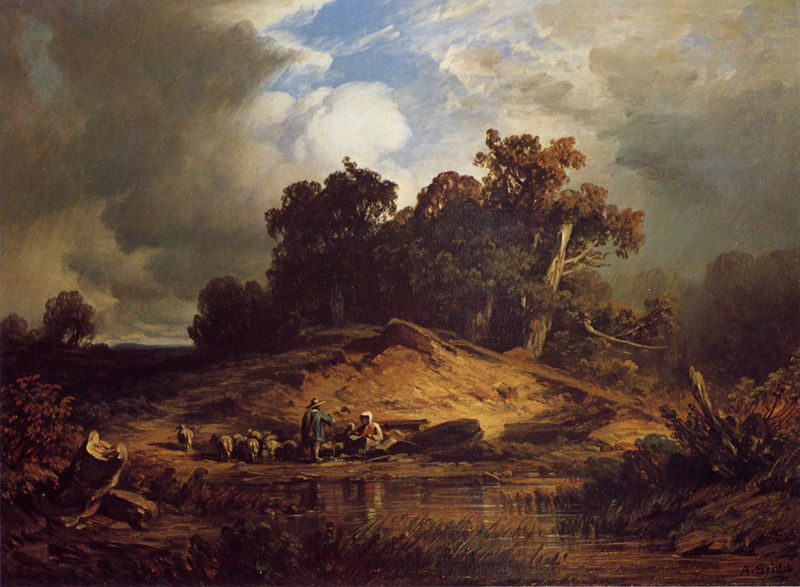
Titel: Schäfer mit seiner Herde
Künstler: August Seidel
Standort: München
Institution: Gemälde-Galerie L. Balogh
Schlagwörter: baum, blau, dunkel, felsen, gemälde, gewitter, himmel, laub, mann, schatten, wasser, weiß, wolken, baumstämme, bäume, fluss, grün, landschaft, menschen, sand, see, teich, ufer, wäsche, abend, blumen, braun, frau, grau, hell, holz, hut, licht, männer, schwarz, gras, rot, tiere, wolke, malerei, helld, stein, steine, signatur, öl, bach, erde, horizont, hügel, natur, schilf, spiegelung, strauch, vieh, busch, sonne, boden, insel, sitzend, paar, pflanzen, wald, anhöhe, bauern, bewölkt, magd, schiff, düster, fels, hang, dunst, barun, herde, rast, romantik, sturm, wasse, wetter, strohhut, realistisch, regen, schaf, gewitterwolken, zweig, landschaftsbild, regenwolken, moor, tümpel, gehölz, tränke, seegras, arkadien, mediterran, kraut, schafe, hirte, hirten, schäfer, baumstumpf, schäferbild, ölg, bushc, storm, hebst, wölken, 18. jahrhundert, wolken see, wind+